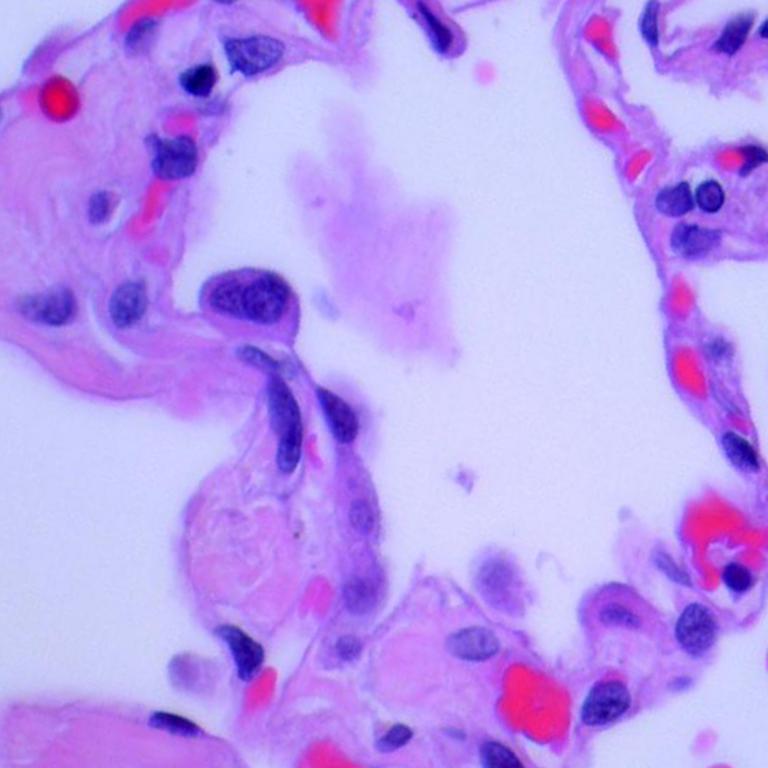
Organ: lung
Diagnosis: benign